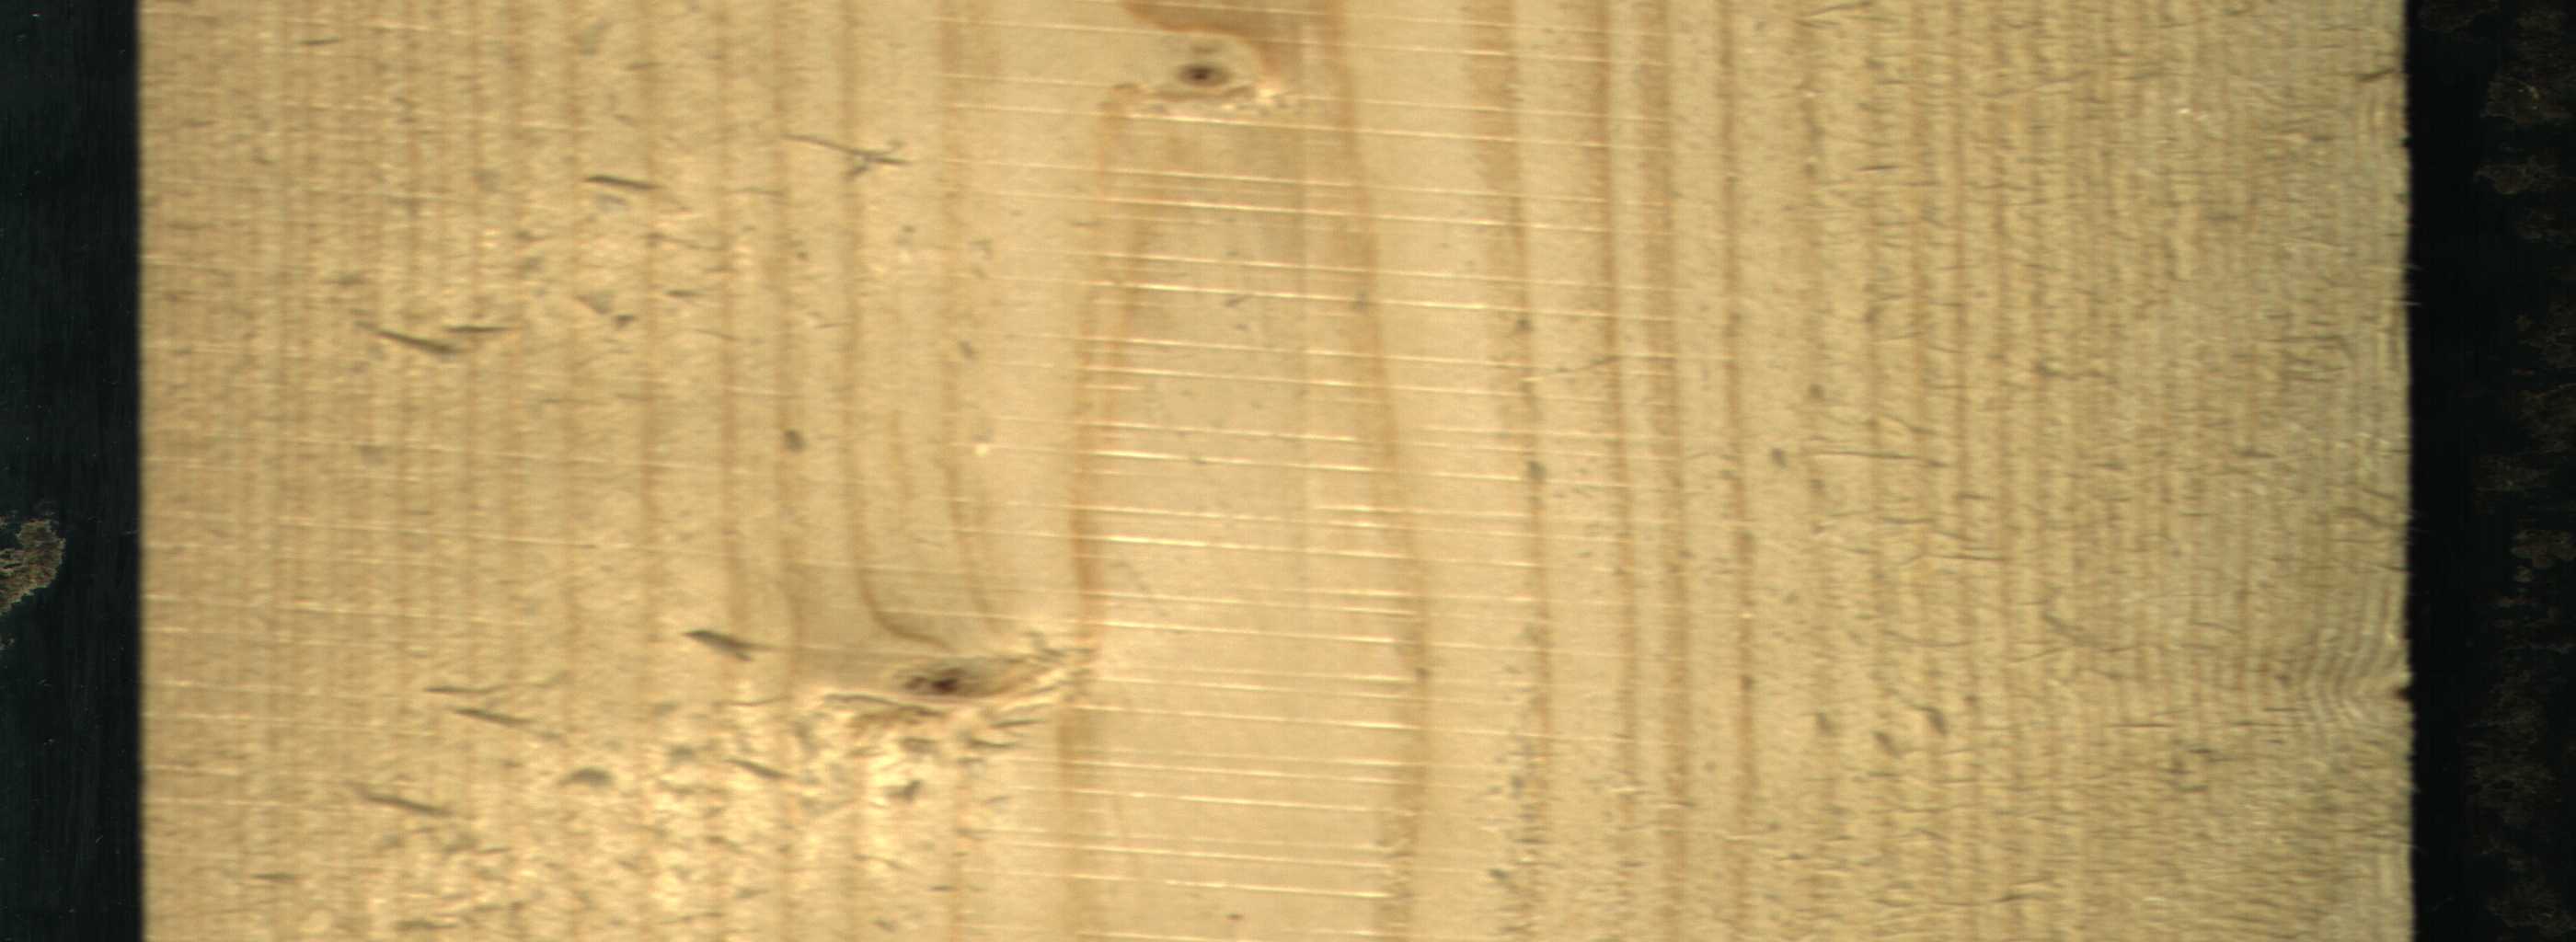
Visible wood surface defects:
Live_Knot
Live_Knot